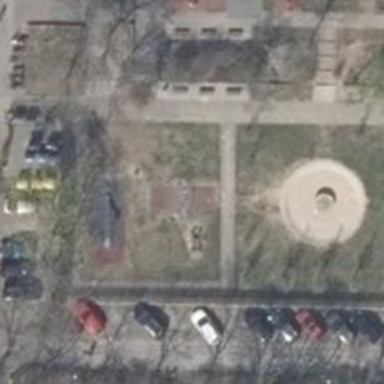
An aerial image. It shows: Playground featuring swings.